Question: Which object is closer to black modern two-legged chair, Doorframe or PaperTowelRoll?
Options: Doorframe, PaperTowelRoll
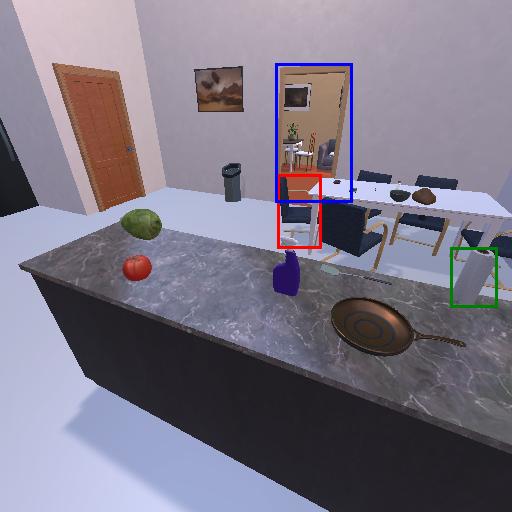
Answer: Doorframe